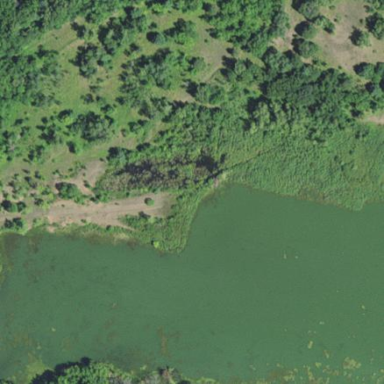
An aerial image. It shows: Beautiful lake surrounded by nature.